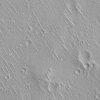
Atmospheric dust classification: not_dusty